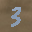
Label: 3